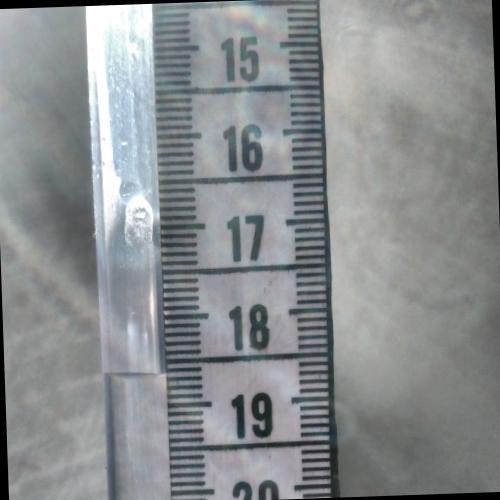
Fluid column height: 18.6 cm